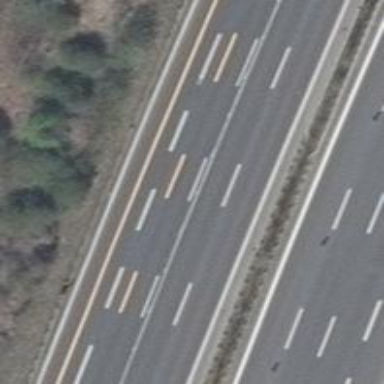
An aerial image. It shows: Asphalt motorway.